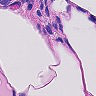
Metastatic tissue present: no